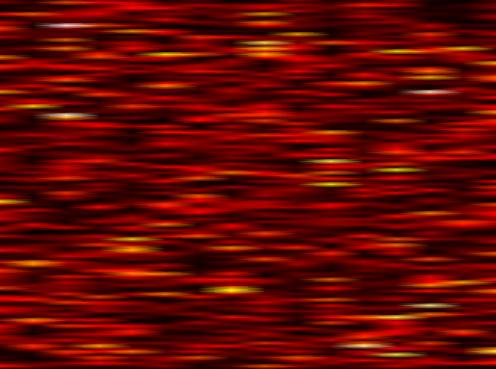
Label: WOLA